Question: using
'''
<div class="switch switch-square"
data-on-label="<i class='fui-check'></i>"
data-off-label="<i class='fui-cross'></i>">
<input type="checkbox" />
</div>
'''
it generates:
'''
<span class="switch-left">
<i class="fui-check">
<span style="font-family: 'Flat-UI-Icons'"></span></i></span>
'''
Which creates this problem that is shown
And it wont display in Chrome and I have no idea why.
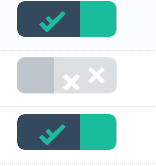
Answer: Found the issue, was including 'IE-7' javascript files which was giving it double icons, still doesn't answer why it wont work in chrome.